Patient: sex F, age 82
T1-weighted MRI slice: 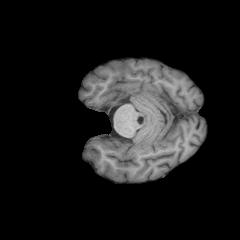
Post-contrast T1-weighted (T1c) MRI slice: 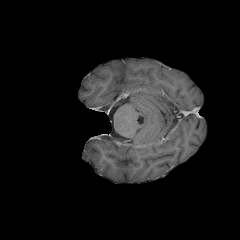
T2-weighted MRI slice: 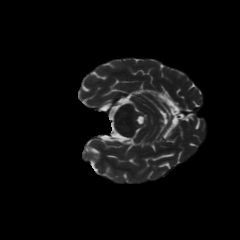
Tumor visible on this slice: yes
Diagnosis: Glioblastoma, IDH-wildtype
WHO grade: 4